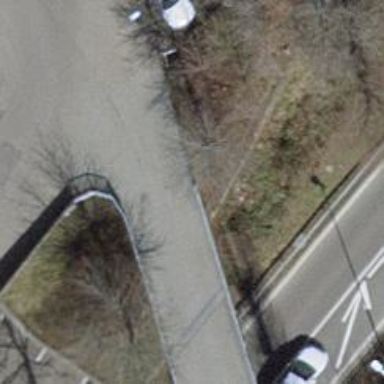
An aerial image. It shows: Bollard.